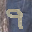
Label: 9